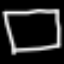
Label: square